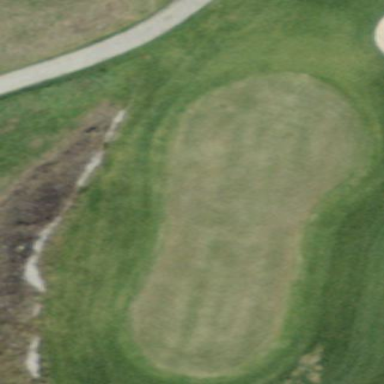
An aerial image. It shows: Green golf area with grass land use.